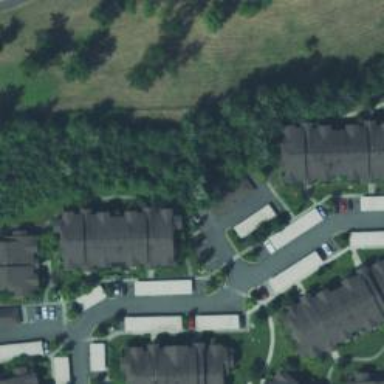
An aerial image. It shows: Living street.